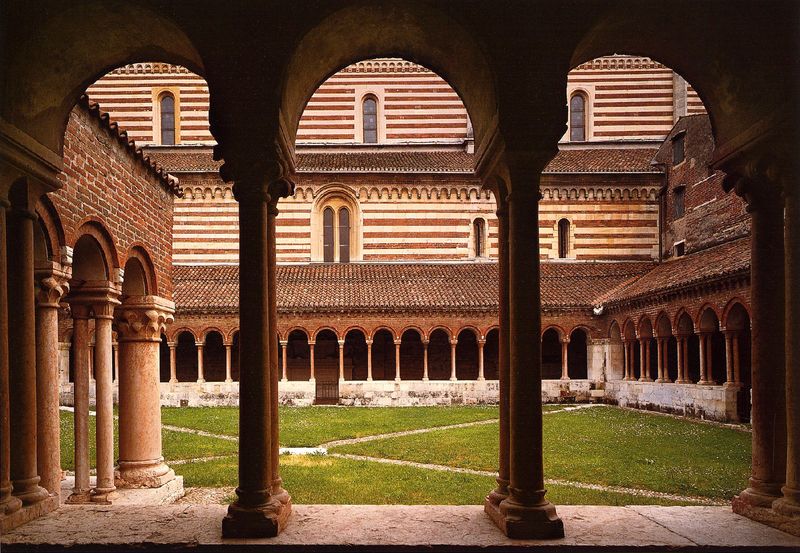
Titel: Verona, S. Zeno Maggiore
Standort: Verona, S. Zeno Maggiore (EU - I - Toskana)
Schlagwörter: weiß, fenster, marmor, säule, säulen, rasen, rot, weg, wiese, kirche, garten, farbig, bogen, fassade, italien, mauer, ziegel, weis, rundbogen, gestreift, streifen, foto, fotografie, bögen, innenhof, kloster, kapitelle, kapitell, photo, doppelsäulen, mittelalter, rundbögen, romanik, steinboden, bau, toskana, sizilien, kreuzgang, romanisch, gemauert, mauersteine, garte, rotweis